Question: I have implemented a listview.builder and i want to download a video file when pressed on the download icon and show the download progress bar only on that particular card.
Can't figure a way to do that.Any help would be great!!
I am getting the following when pressed on first card's download icon:

This is the code:
'''
String downloadMessage = ' ';
bool _isDownloading = false;
Widget checkid(int index){
if(widget.data[index]["unit_id"].toString() == widget.unitid){
return articles(index);
}
}
Container articles(int index){
return Container(
child: Center(
child: Column(
crossAxisAlignment: CrossAxisAlignment.stretch,
children: <Widget>[
GestureDetector(
child: Card(
child: Padding(
padding: const EdgeInsets.only(top: 20.0, bottom: 20, left: 13.0, right: 22.0),
child: Row(
children: <Widget>[
Column(
children: <Widget>[
Text(widget.data[index]["video_size"]+" MB"),
IconButton(
icon: Icon(Icons.file_download),
onPressed: () async {
_index = index;
bool exist = await db.checkdataid(widget.data[index]["data_video_id"]);
print(exist);
if(exist == false){
VideoDetails videoDetail = new VideoDetails(data_id: widget.data[index]["data_video_id"]);
await networkUtils.videodetail(url,body:videoDetail.toMap());
}
String videopath = await db.getvideopath();
videourl = baseurl + videopath;
print(videourl);
setState(() {
_isDownloading = !_isDownloading;
});
var dir = await getApplicationDocumentsDirectory();
Dio dio = Dio();
dio.download(
videourl,
'${dir.path}/sample.ehb',
onReceiveProgress: (actualbytes , totalbytes){
var percentage = actualbytes/totalbytes * 100;
setState(() {
downloadMessage = 'Downloading ${percentage.floor()} %';
});
}
);
}
),
Text(downloadMessage ?? '',style: TextStyle(fontSize: 12),)
],
),
Container(
width: 300,
child: Text(widget.data[index]["topic_name"],
style: TextStyle(fontSize: 15),
textAlign: TextAlign.start,),
),
],
),
),
),
onTap: () {},
)
],
),
),
);
}
@override
Widget build(BuildContext context) {
return Scaffold(
backgroundColor: Colors.indigo[700],
body: ListView(
children: <Widget>[
Column(
children: <Widget>[
Padding(
padding: const EdgeInsets.fromLTRB(0, 10, 110, 0),
child: Container(
padding: EdgeInsets.fromLTRB(0, 30, 200, 0),
child: IconButton(icon: Icon(Icons.arrow_back),
color: Colors.black,
onPressed: (){
Navigator.pop(context);
},
),
),
),
SizedBox(height: 10,),
Text(" ",
style: TextStyle(color: Colors.white,
fontSize: 32,
fontWeight: FontWeight.bold),
),
Text("Unit " + widget.unitno,
style: TextStyle(color: Colors.white,
fontSize: 32,
fontWeight: FontWeight.bold),
),
SizedBox(height: 10,),
Text('',
style: TextStyle(color: Colors.white,
fontSize: 17),
),
],
),
SizedBox(height: 40,),
Container(
// height: MediaQuery.of(context).size.height - 185,
decoration: BoxDecoration(
color: Colors.white70,
borderRadius: BorderRadius.only(topLeft: Radius.circular(75.0),),
),
child: Padding(
padding: EdgeInsets.fromLTRB(0, 100, 0, 70),
child: ListView.builder(
physics: ScrollPhysics(),
shrinkWrap: true,
itemCount: widget.data.length,
itemBuilder: (BuildContext context,int index){
return Container(
child: checkid(index),
);
}),
),
)
],
),
);
}
}
'''
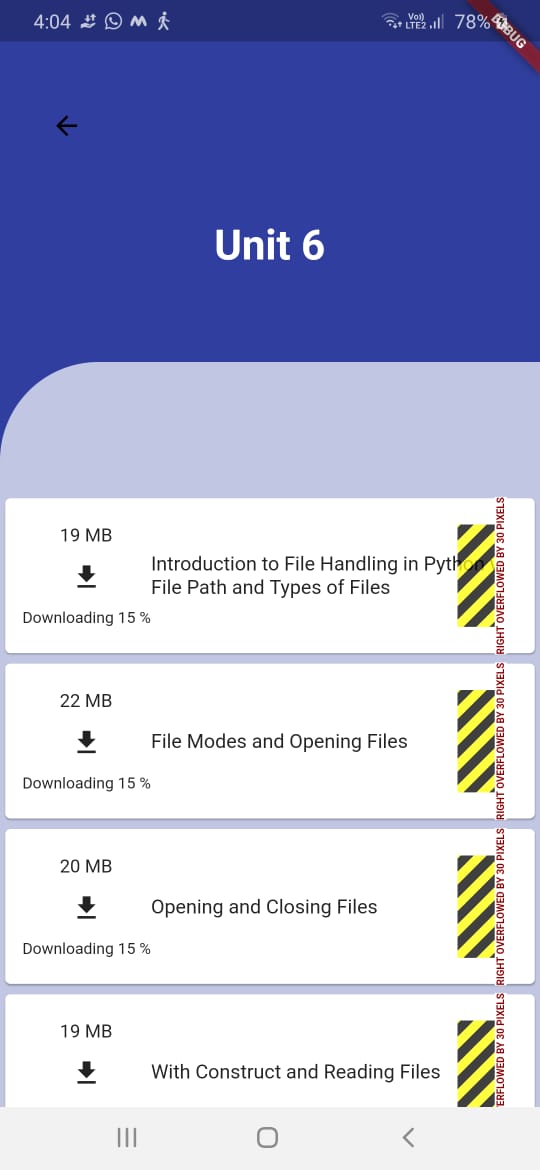
Answer: first you need to refactor the widget that you return inside the 'articles' method to its own 'Statefull' widget which has knowledege of its download or not, like so
'''
class ListItem extends StatefulWidget {
final int index;
dynamic item;
ListItem({
this.index,
this.item,
});
@override
_ListItemState createState() => _ListItemState();
}
class _ListItemState extends State<ListItem> {
bool _isDownloading = false;
String downloadMessage = "";
@override
Widget build(BuildContext context) {
return Container(
child: Center(
child: Column(
crossAxisAlignment: CrossAxisAlignment.stretch,
children: <Widget>[
GestureDetector(
child: Card(
child: Padding(
padding: const EdgeInsets.only(
top: 20.0, bottom: 20, left: 13.0, right: 22.0),
child: Row(
children: <Widget>[
Column(
children: <Widget>[
Text(item["video_size"] + " MB"),
IconButton(
icon: Icon(Icons.file_download),
onPressed: () async {
_index = index;
bool exist = await db.checkdataid(
item["data_video_id"]);
print(exist);
if (exist == false) {
VideoDetails videoDetail = new VideoDetails(
data_id: widget.data[index]
["data_video_id"]);
await networkUtils.videodetail(url,
body: videoDetail.toMap());
}
String videopath = await db.getvideopath();
videourl = baseurl + videopath;
print(videourl);
setState(() {
_isDownloading = !_isDownloading;
});
var dir =
await getApplicationDocumentsDirectory();
Dio dio = Dio();
dio.download(videourl, '${dir.path}/sample.ehb',
onReceiveProgress:
(actualbytes, totalbytes) {
var percentage =
actualbytes / totalbytes * 100;
setState(() {
downloadMessage =
'Downloading ${percentage.floor()} %';
});
});
}),
Text(
downloadMessage ?? '',
style: TextStyle(fontSize: 12),
)
],
),
Container(
width: 300,
child: Text(
item["topic_name"],
style: TextStyle(fontSize: 15),
textAlign: TextAlign.start,
),
),
],
),
),
),
onTap: () {},
)
],
),
),
);
}
}
'''
and when you render them inside the parent widget like so
'''
Widget checkid(int index){
if(widget.data[index]["unit_id"].toString() == widget.unitid){
return articles(index);
}
}
Widget articles(index) {
return ListItem(
index: index,
item: widget.data[index]
);
}
}
'''
now, each item has its own downloading state and will not interfere with the others